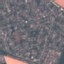
Label: Residential